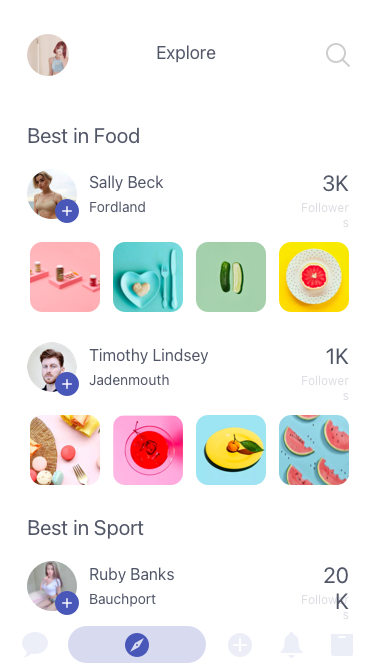
Text in this UI design:
Sally Beck
Fordland
Followers
3K
Ruby Banks
Bauchport
Followers
20K
Timothy Lindsey
Jadenmouth
Followers
1K
Best in Food
Best in Sport
Explore